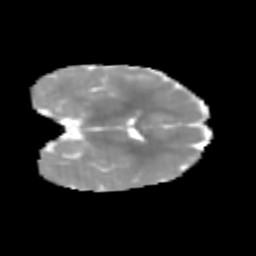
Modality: MD
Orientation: coronal
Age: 6
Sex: female
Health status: healthy